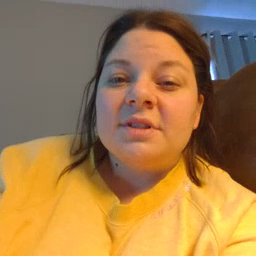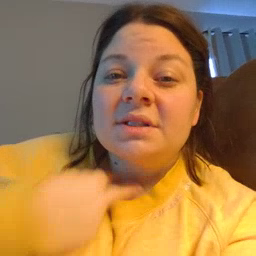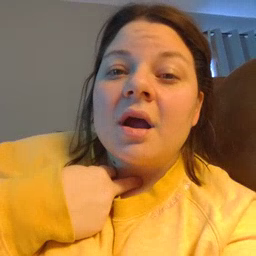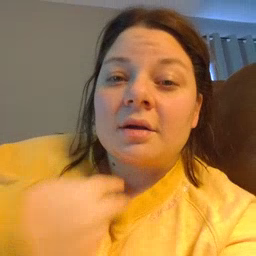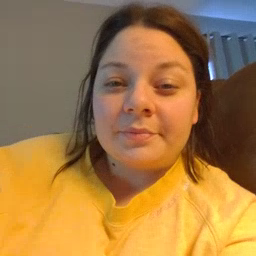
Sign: stuck